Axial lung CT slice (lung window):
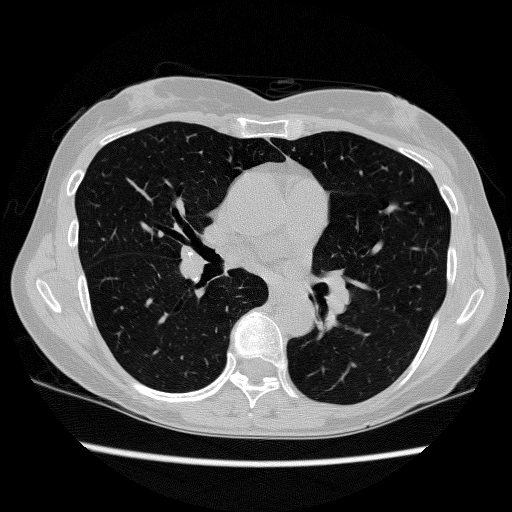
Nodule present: no